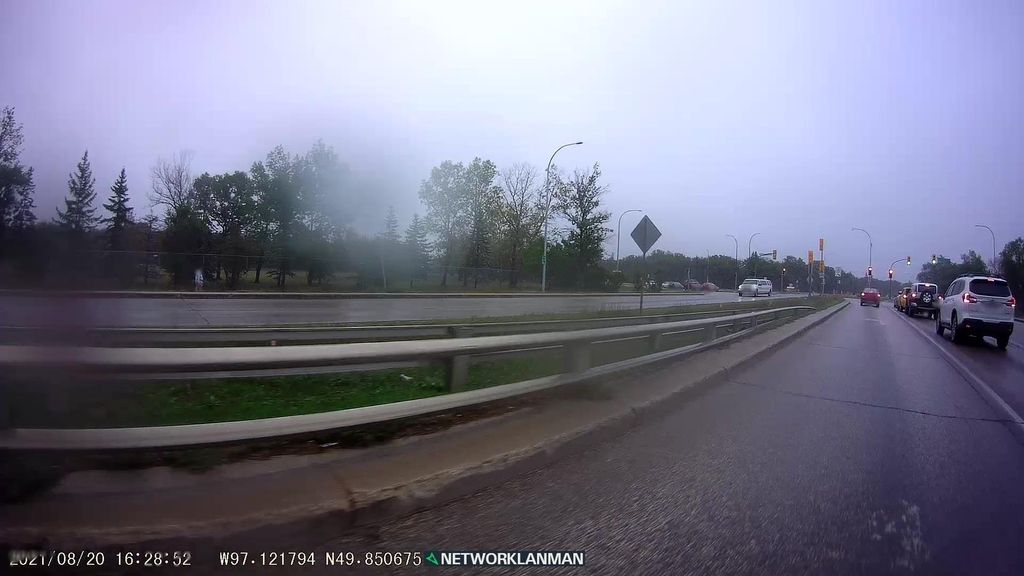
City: winnipeg